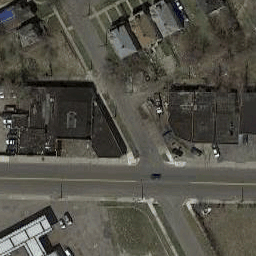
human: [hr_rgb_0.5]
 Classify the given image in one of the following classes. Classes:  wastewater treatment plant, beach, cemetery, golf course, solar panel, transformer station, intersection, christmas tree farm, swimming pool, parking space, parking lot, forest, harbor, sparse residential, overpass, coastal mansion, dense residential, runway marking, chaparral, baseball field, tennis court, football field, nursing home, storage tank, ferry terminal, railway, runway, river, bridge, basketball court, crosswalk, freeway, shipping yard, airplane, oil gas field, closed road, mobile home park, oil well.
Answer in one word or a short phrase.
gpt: intersection